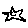
Label: star